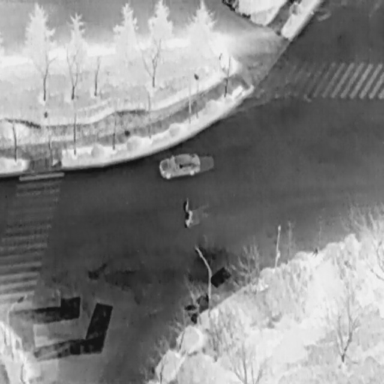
There is a Car in the infrared image.